Brain MRI, t1w sequence, axial 2D slice.
Patient: age 3, sex F, weight 95 kg, height 1.95 m
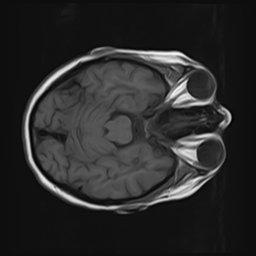